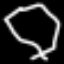
Label: octagon